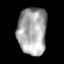
Tissue: lung
Cell type: Epithelial cells
Senescence score: 0.2307
Nuclear area (px): 1354
Mean DAPI intensity: 166.932